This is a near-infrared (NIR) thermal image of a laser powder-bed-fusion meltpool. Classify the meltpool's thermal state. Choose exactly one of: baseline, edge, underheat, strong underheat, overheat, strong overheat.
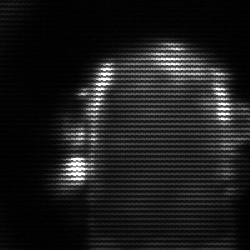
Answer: baseline